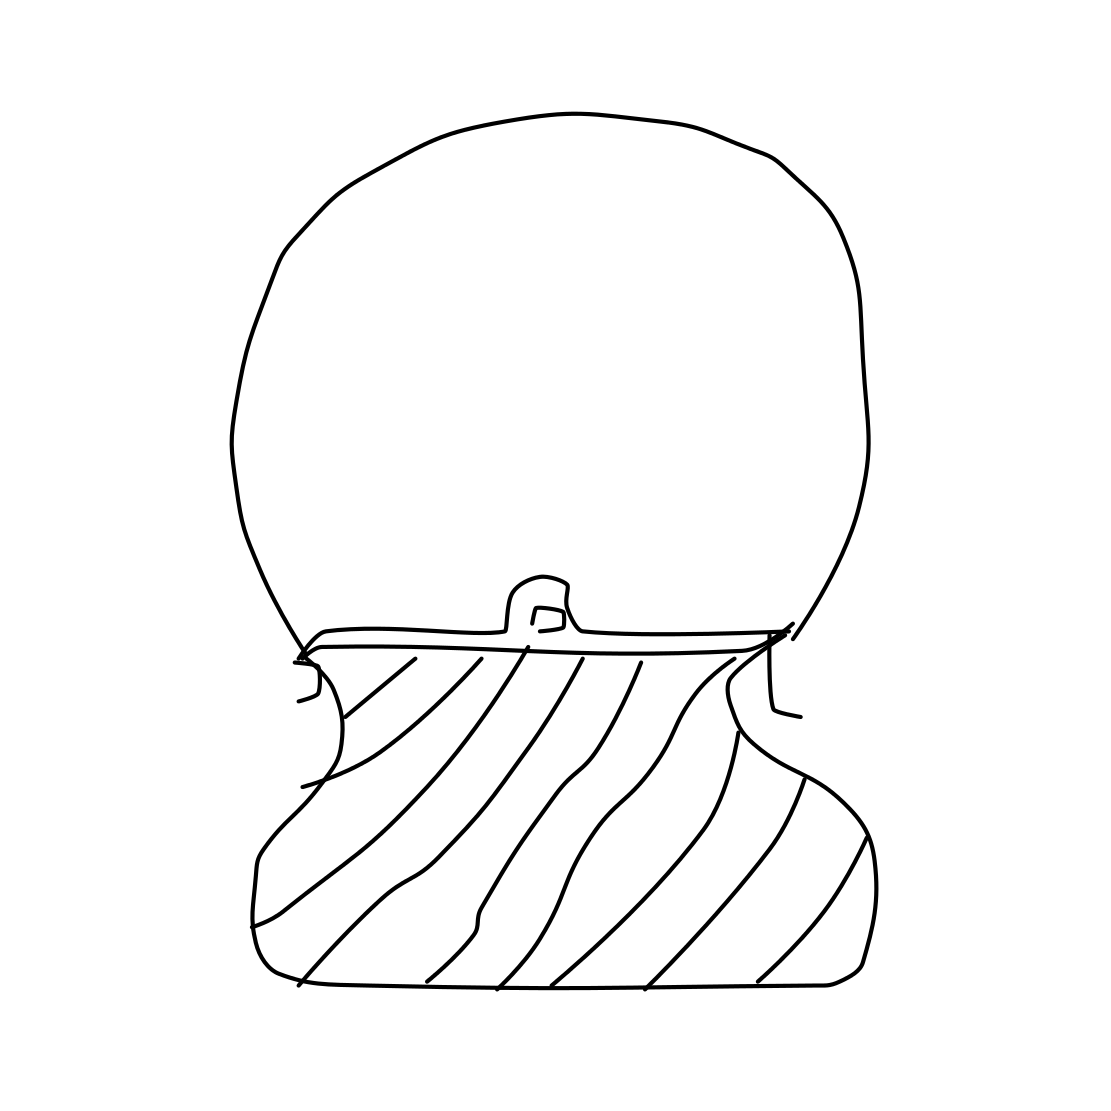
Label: purse